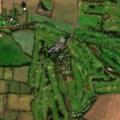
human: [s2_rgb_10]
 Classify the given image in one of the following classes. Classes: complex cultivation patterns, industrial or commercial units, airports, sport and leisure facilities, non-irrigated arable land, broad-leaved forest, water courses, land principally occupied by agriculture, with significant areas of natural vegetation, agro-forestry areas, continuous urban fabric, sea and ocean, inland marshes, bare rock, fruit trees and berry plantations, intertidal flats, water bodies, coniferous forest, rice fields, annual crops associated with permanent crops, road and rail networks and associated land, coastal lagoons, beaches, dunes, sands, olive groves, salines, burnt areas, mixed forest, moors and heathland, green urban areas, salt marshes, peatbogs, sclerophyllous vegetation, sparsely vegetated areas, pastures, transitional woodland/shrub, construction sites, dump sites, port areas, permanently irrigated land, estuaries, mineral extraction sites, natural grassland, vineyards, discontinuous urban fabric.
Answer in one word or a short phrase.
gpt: sport and leisure facilities, non-irrigated arable land, pastures, complex cultivation patterns